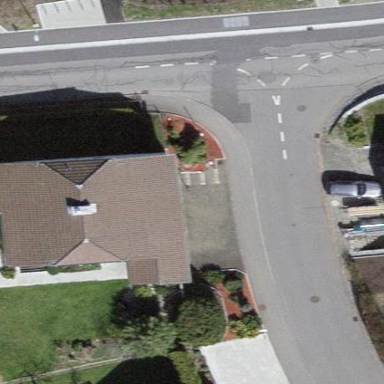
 oriented across. The roof color is brown."